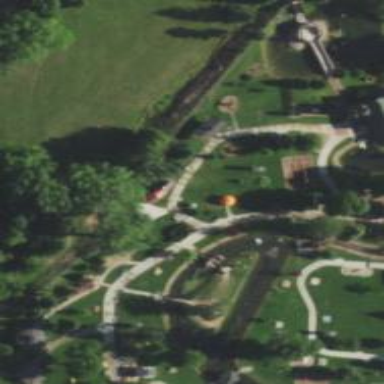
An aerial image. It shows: Historic train attraction.